Aerial crown-view tile of a tropical tree (Barro Colorado Island, Panama), acquired 20241112:
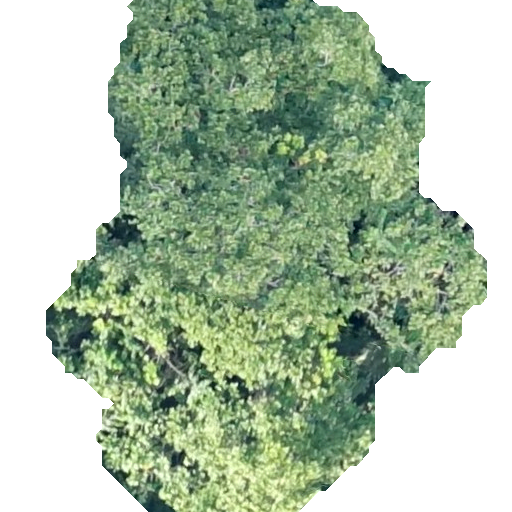
Species: Anacardium excelsum
GBIF accepted scientific name: Anacardium excelsum
Crown area: 253.273 m²